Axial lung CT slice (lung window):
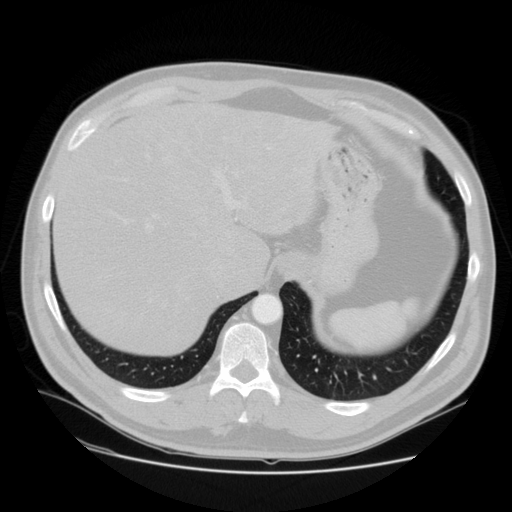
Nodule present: no